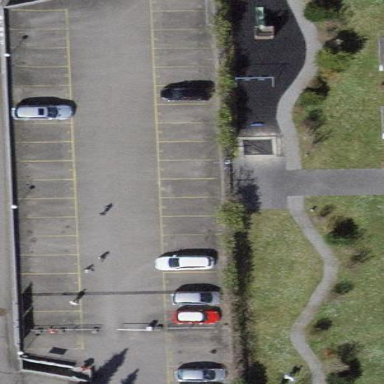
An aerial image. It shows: Multi-storey parking facility.